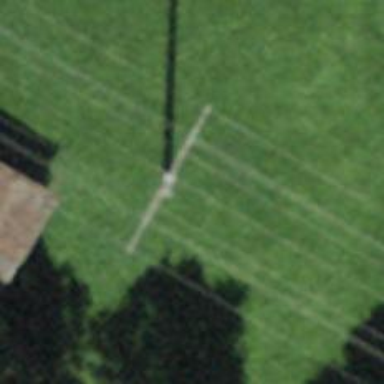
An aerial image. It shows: Power pole.